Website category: jobs
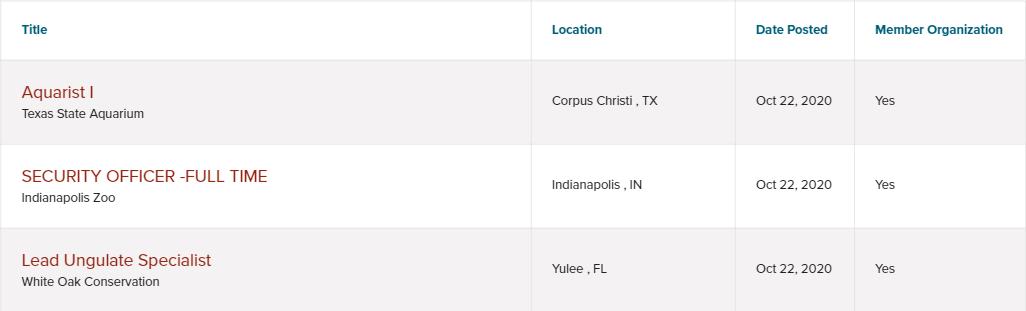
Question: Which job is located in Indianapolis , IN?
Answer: SECURITY OFFICER -FULL TIME

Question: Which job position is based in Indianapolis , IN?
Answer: SECURITY OFFICER -FULL TIME

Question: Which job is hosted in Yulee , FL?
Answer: Lead Ungulate Specialist

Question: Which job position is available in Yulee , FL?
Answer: Lead Ungulate Specialist

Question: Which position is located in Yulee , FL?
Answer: Lead Ungulate Specialist

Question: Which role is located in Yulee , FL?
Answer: Lead Ungulate Specialist

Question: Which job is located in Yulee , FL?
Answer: Lead Ungulate Specialist

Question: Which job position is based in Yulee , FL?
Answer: Lead Ungulate Specialist